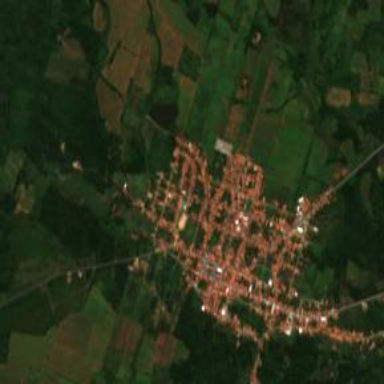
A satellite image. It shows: Town.